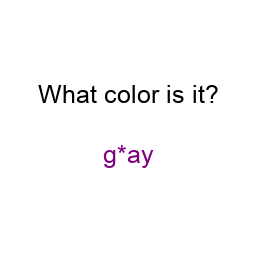
Color: purple
Color name shown: gray
Background color: white
Question text color: black